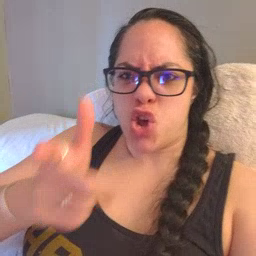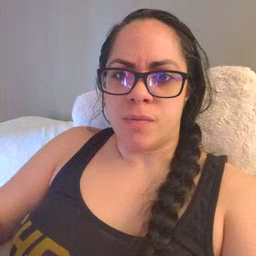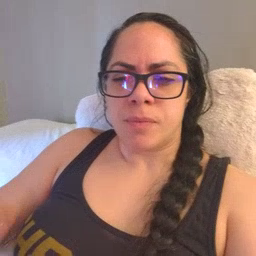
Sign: later